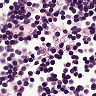
Metastatic tissue present: no